Question: What's the correct intent to go to the call in progress activity? Like the default lock screen have here:

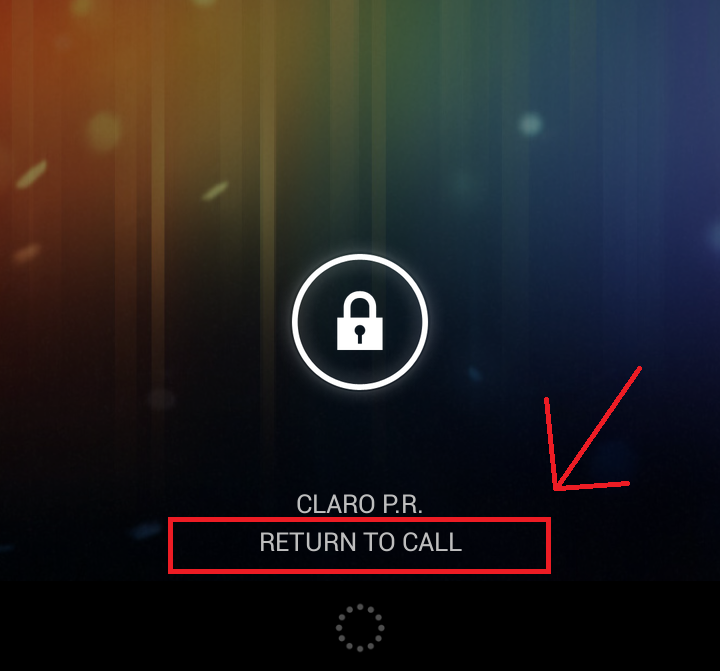
Answer: Check this out:
'''
Intent intent = new Intent(Intent.ACTION_CALL_BUTTON);
startActivity(intent);
'''
This will take you to the current call in progress activity